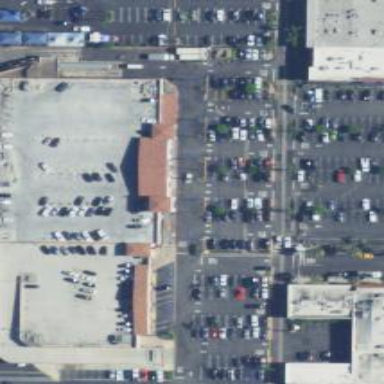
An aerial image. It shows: Supermarket.